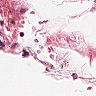
Metastatic tissue present: no